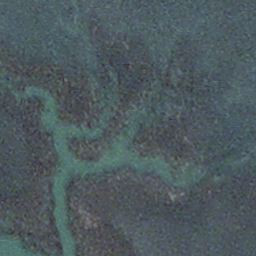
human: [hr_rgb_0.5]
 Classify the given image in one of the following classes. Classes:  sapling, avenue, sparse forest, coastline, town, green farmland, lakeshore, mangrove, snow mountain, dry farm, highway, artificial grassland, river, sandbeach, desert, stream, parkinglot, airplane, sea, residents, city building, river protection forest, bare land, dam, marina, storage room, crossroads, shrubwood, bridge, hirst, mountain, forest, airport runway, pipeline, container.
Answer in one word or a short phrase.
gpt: stream